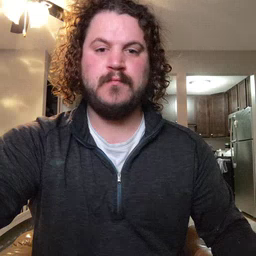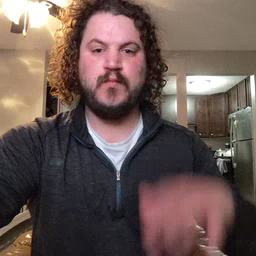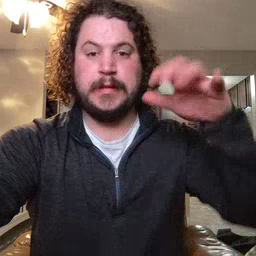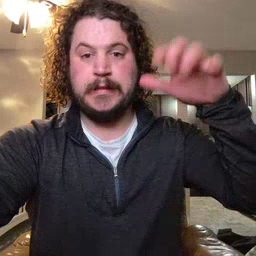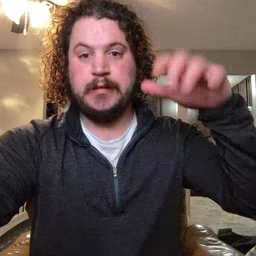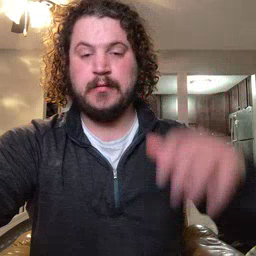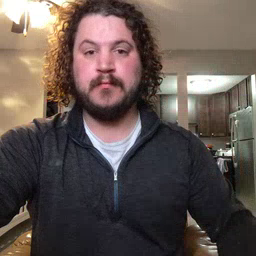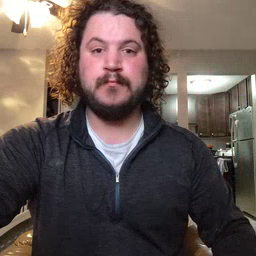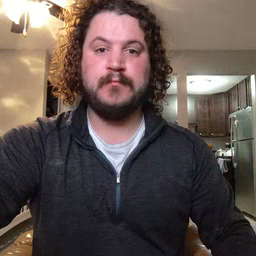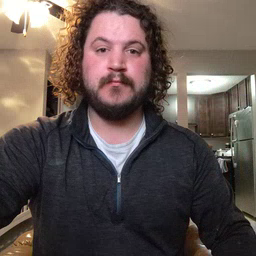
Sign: rain